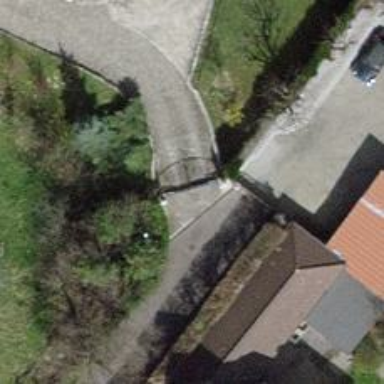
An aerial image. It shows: Entrance with barrier.